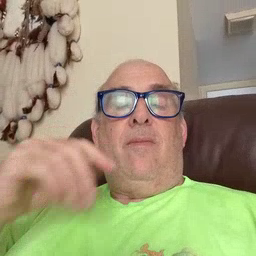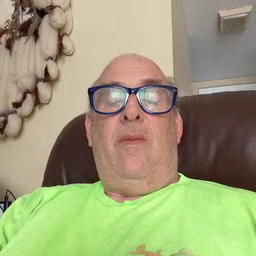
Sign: head